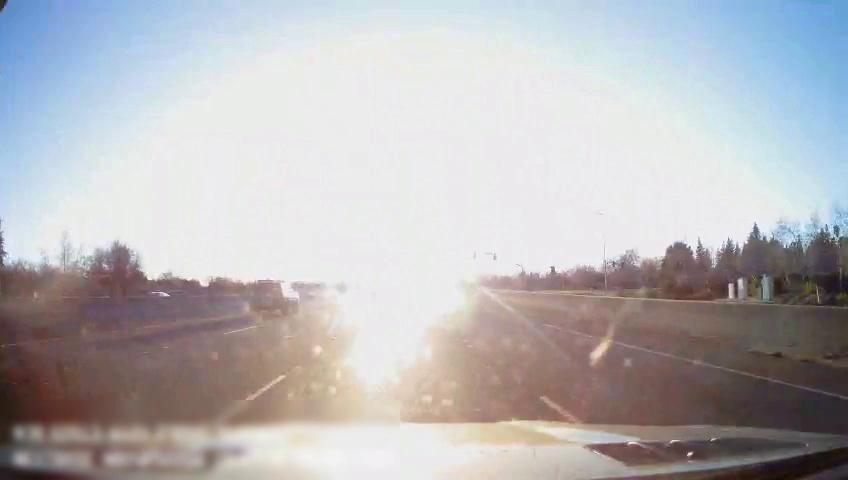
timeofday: Day
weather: Sunny
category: Drivable Space
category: Vehicles | SUV
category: Vehicles | SUV
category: Lanes | Alternate Lane
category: Lanes | Alternate Lane
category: Lanes | Current Lane
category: Lanes | Current Lane
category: Lanes | Alternate Lane